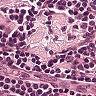
Metastatic tissue present: no